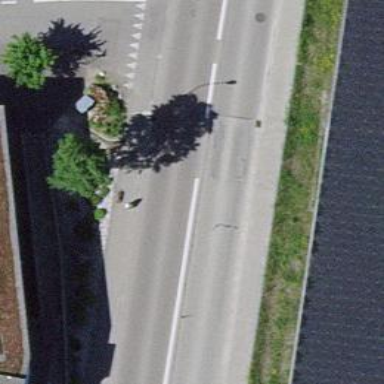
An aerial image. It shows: Uncontrolled zebra crossing on the road.